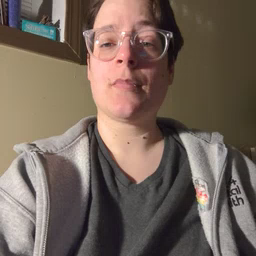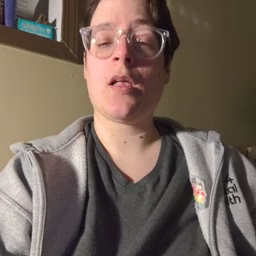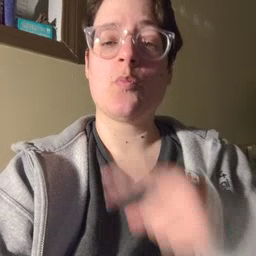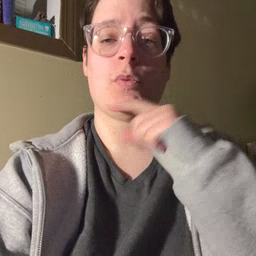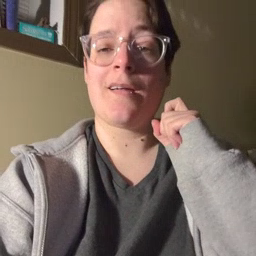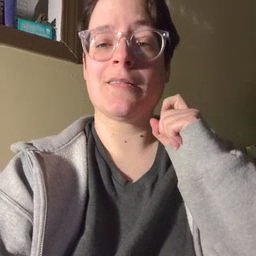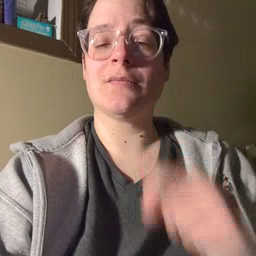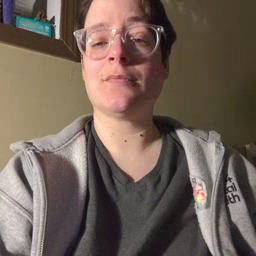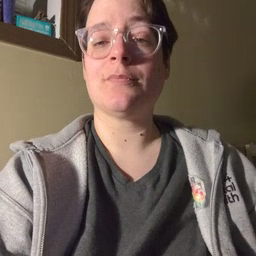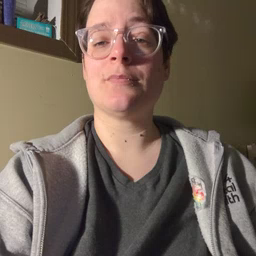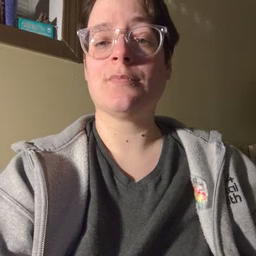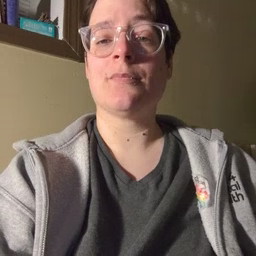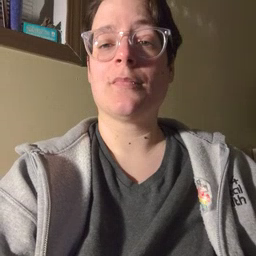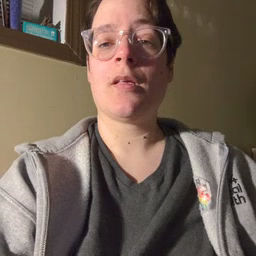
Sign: dry